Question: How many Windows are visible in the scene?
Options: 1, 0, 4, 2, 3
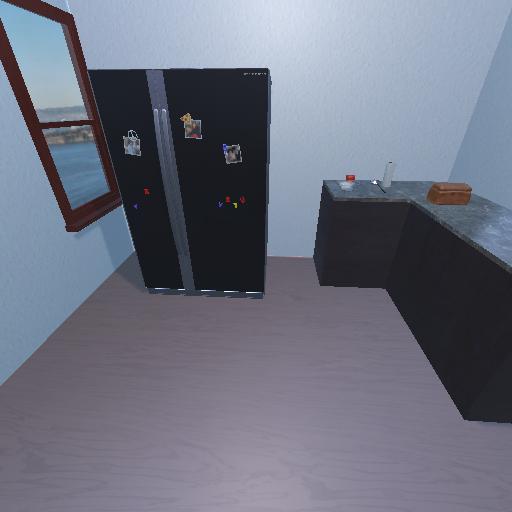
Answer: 1